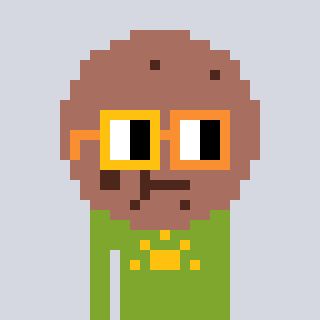
a pixel art character with square yellow and orange glasses, a cookie-shaped head and a slimegreen-colored body on a cool background